Chest X-ray. View position: AP
Patient age: 73
Patient sex: F
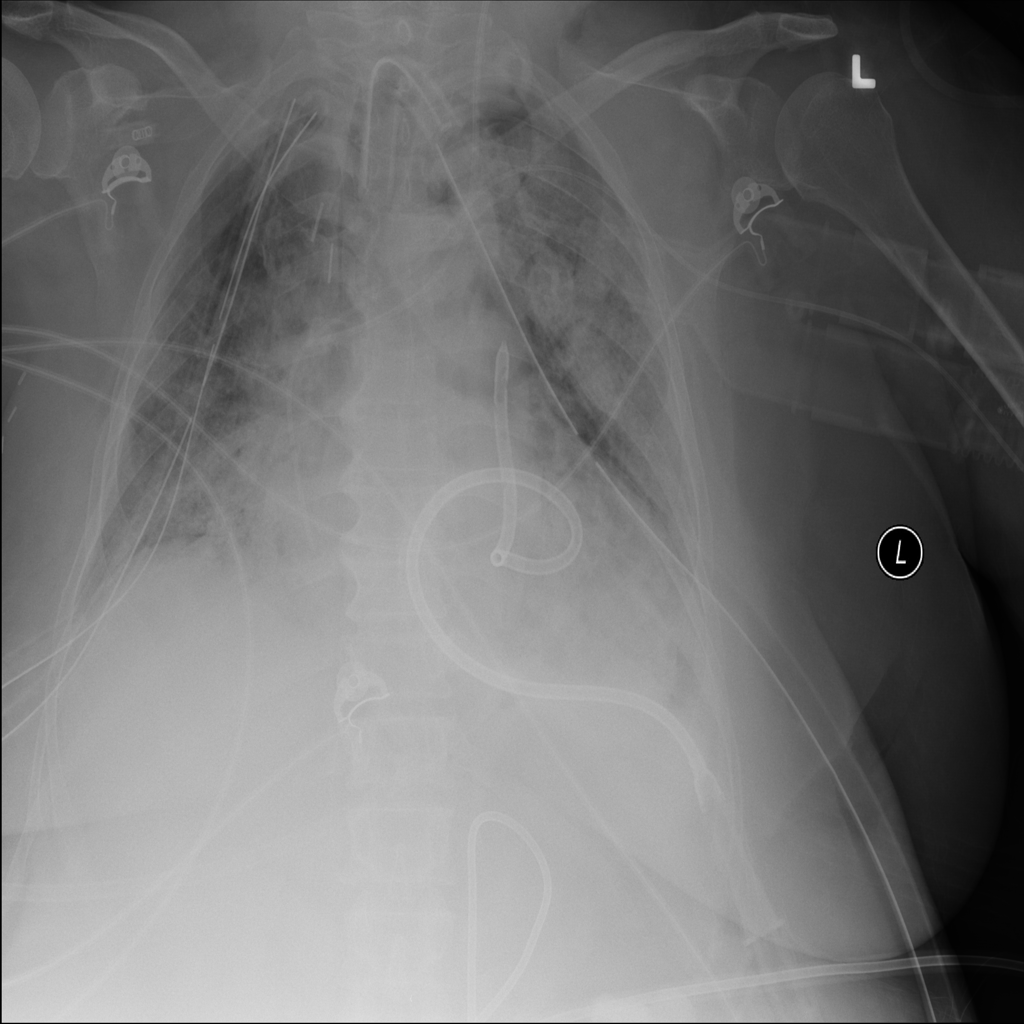
Finding: Pneumothorax